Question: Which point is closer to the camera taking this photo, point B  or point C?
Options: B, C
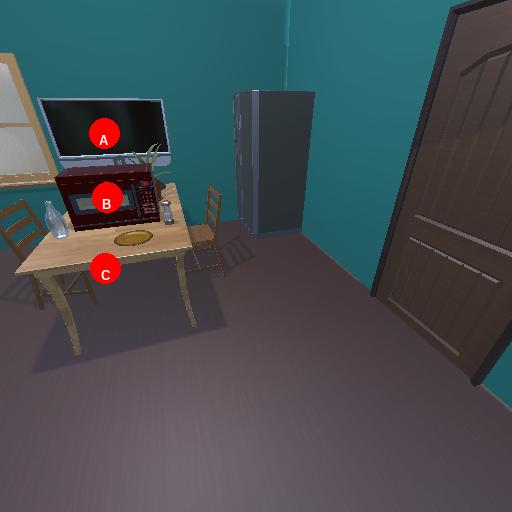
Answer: B